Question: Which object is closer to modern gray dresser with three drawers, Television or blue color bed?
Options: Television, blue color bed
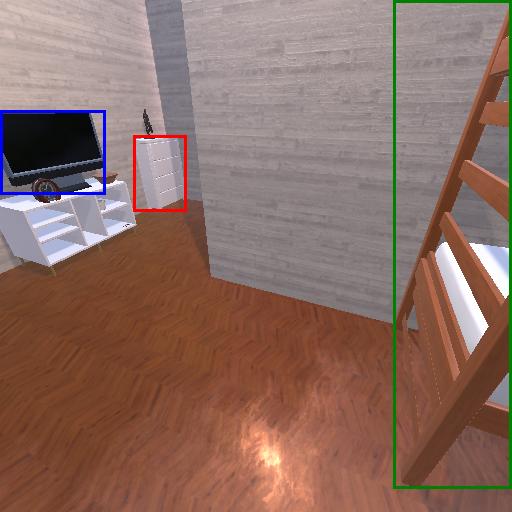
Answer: Television